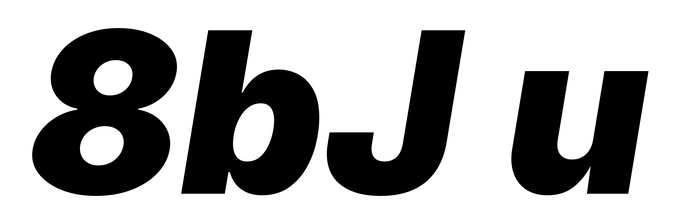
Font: Inter-Italic_Black_Italic